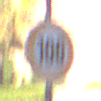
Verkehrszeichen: Geschwindigkeit100
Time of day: SunriseSunset
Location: Outdoor (Urban)
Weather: PartlyCloudy
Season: NotSpecified
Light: Natural